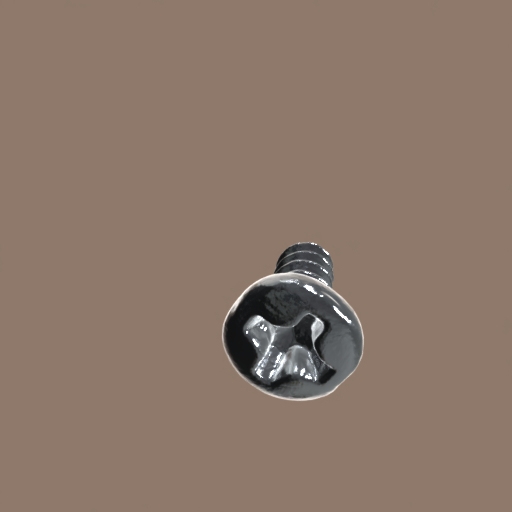
Label: screw